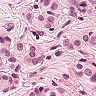
Metastatic tissue present: yes